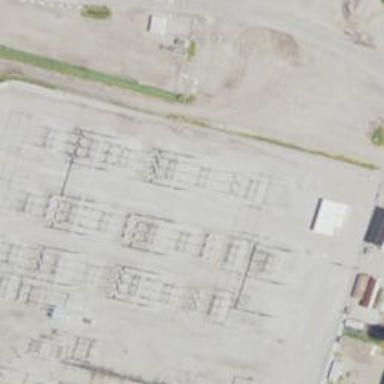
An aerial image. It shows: Switch for power supply.